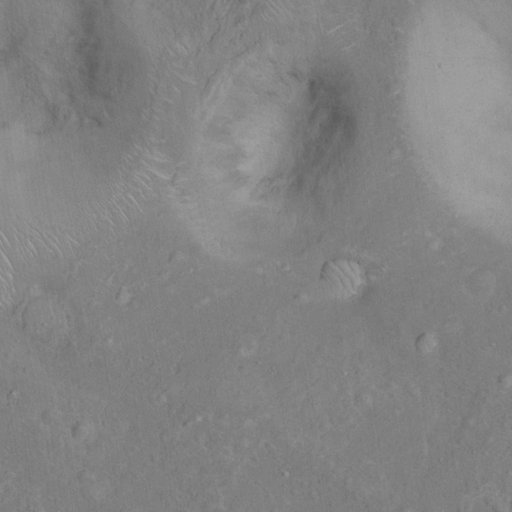
Classes present: Background, Cone